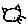
Label: cat